Aerial crown-view tile of a tropical tree (Barro Colorado Island, Panama), acquired 20250715:
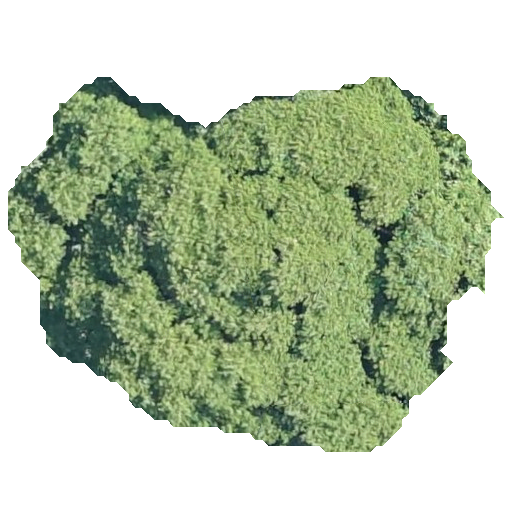
Species: Hymenaea courbaril
GBIF accepted scientific name: Hymenaea courbaril
Crown area: 202.424 m²